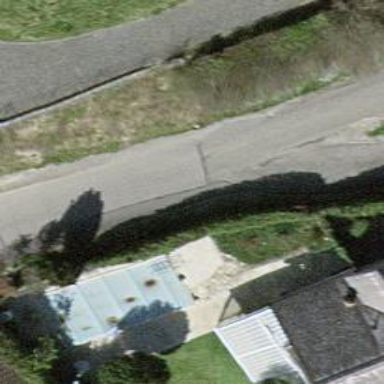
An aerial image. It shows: Residential road.